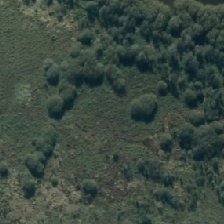
Land cover: lake_pond